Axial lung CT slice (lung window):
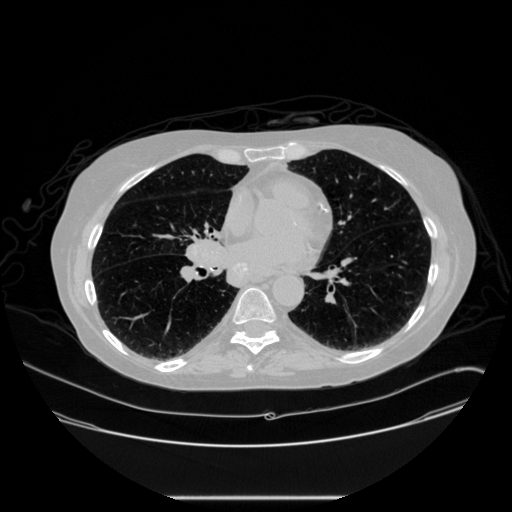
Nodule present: no